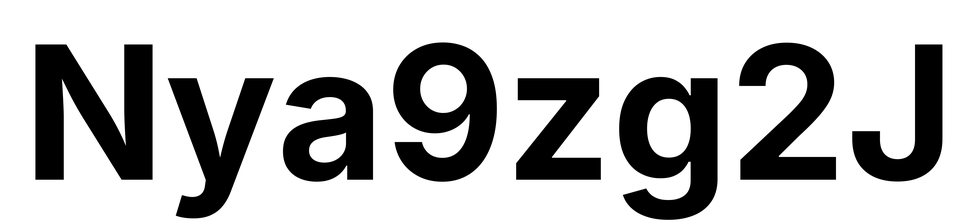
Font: Inter_Bold